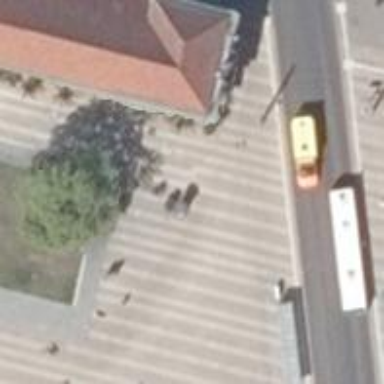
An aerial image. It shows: Advertising column.